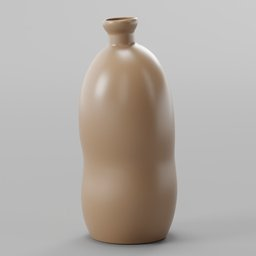
Label: decoration